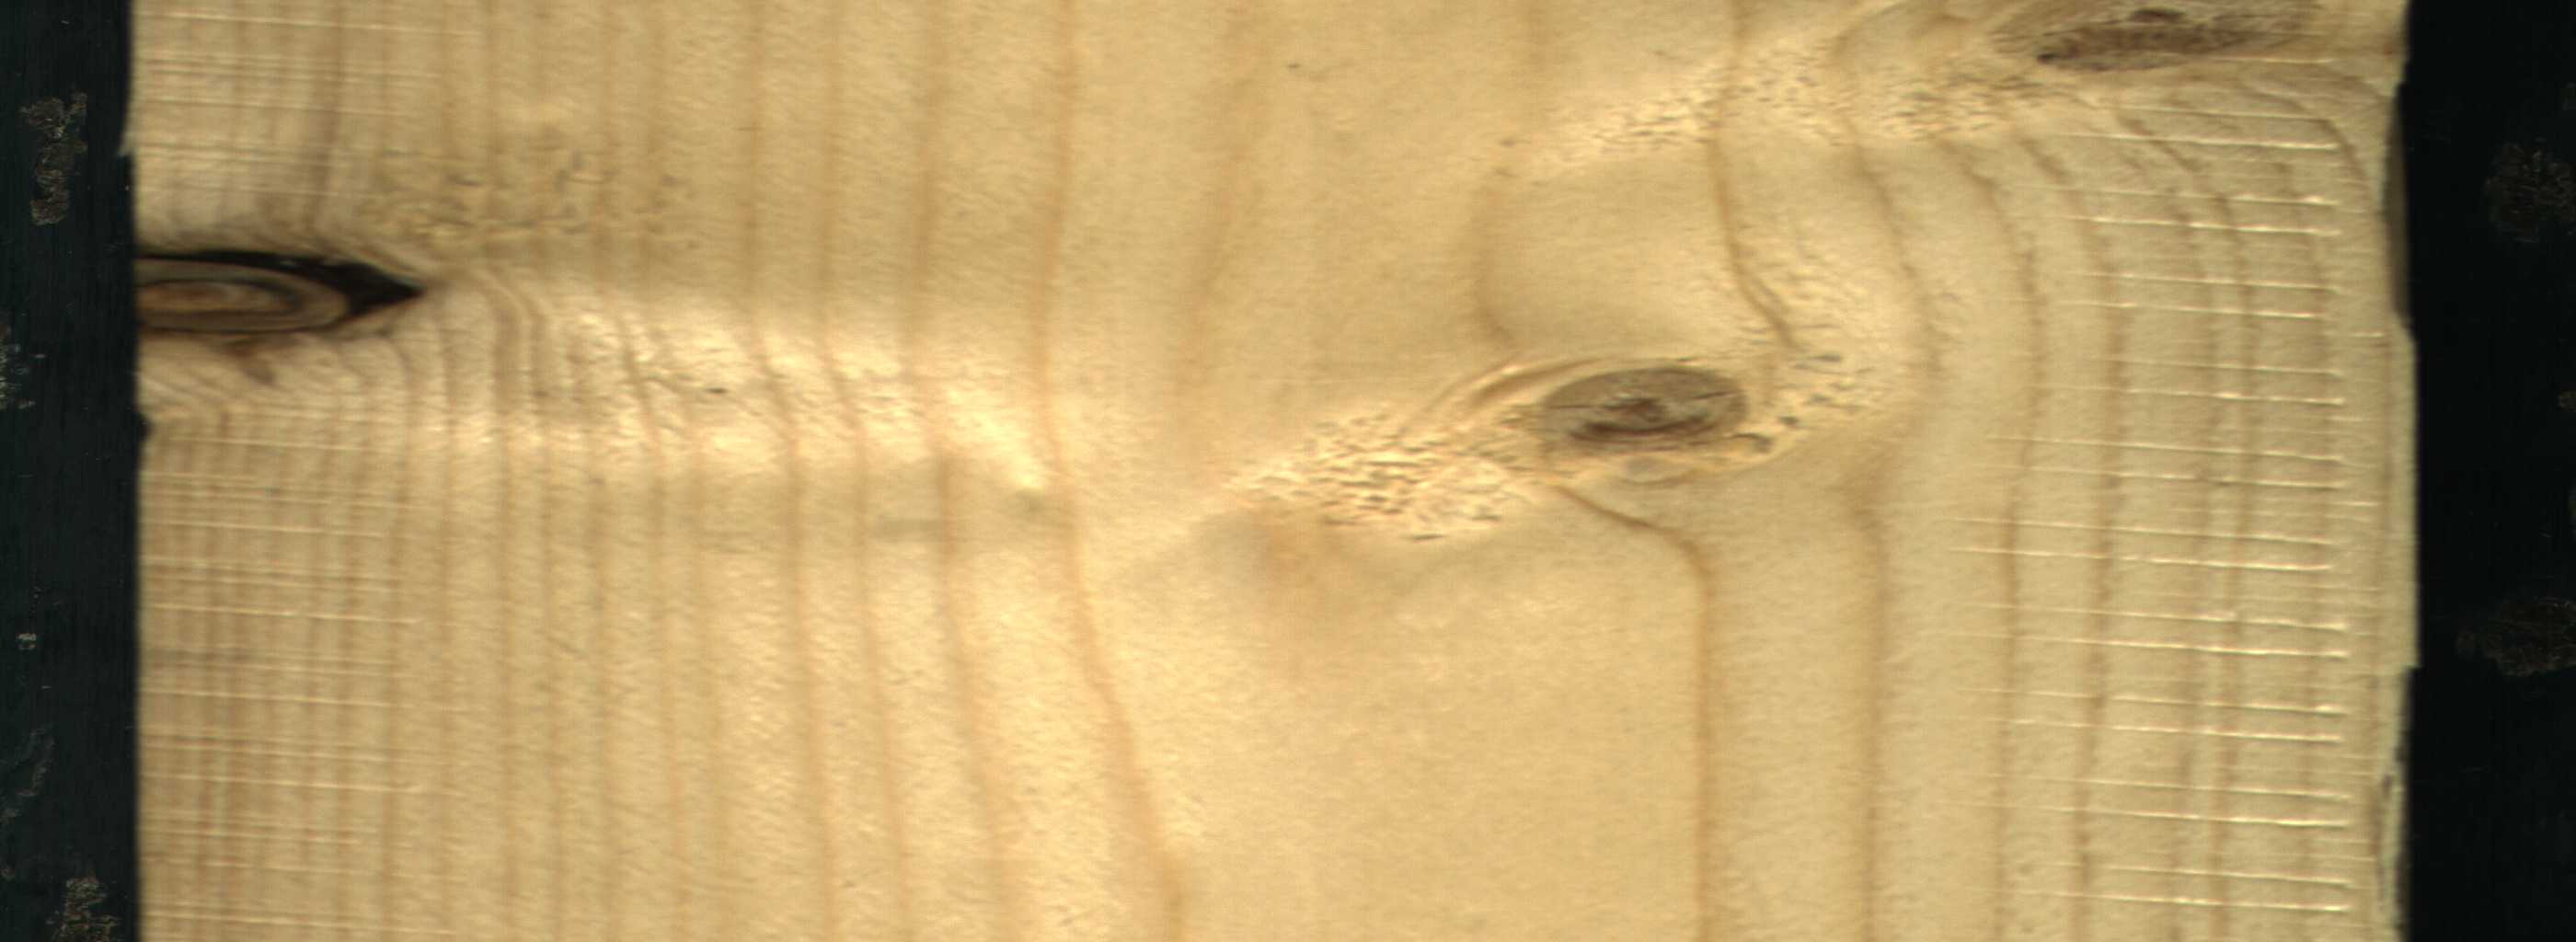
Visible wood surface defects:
Dead_Knot
Live_Knot
Live_Knot